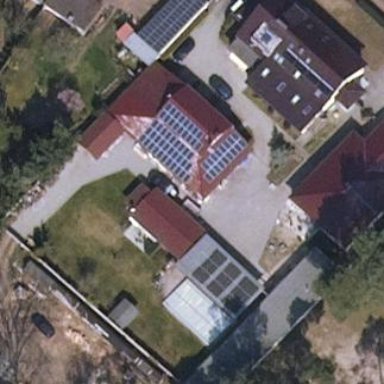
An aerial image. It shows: Building featuring small installation solar photovoltaic panel for electricity generation.